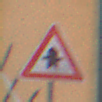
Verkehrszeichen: Vorfahrt
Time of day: Midday
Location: Outdoor (Urban)
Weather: Overcast
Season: NotSpecified
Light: Natural